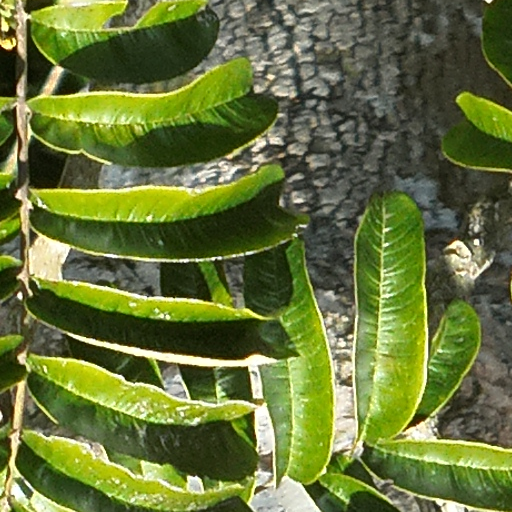
Species: Trattinnickia aspera
GBIF accepted scientific name: Trattinnickia aspera
Crown area (m\u00b2): 177.368